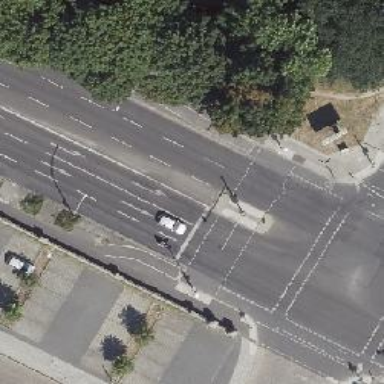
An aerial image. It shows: Crossing with traffic signals and central island.